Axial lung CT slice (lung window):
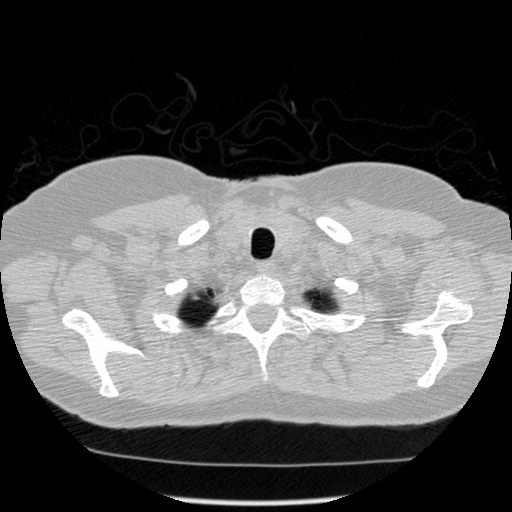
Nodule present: yes
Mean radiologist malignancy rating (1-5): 2